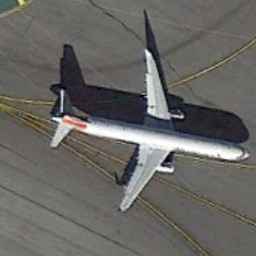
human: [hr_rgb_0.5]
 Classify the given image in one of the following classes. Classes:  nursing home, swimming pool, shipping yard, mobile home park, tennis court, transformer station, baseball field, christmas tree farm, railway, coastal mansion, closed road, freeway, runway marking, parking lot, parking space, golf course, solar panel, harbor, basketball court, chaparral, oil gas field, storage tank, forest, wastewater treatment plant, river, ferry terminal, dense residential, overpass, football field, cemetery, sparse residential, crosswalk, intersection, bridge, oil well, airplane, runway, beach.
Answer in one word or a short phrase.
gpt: airplane